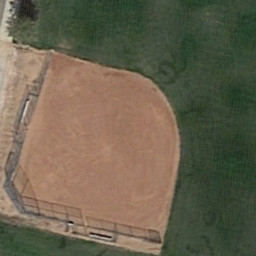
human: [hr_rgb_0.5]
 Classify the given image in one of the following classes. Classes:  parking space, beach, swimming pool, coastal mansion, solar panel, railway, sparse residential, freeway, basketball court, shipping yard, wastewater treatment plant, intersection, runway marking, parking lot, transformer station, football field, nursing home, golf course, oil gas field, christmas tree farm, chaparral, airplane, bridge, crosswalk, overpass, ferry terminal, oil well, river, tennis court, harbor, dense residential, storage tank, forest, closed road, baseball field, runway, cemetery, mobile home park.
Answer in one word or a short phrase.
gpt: baseball field